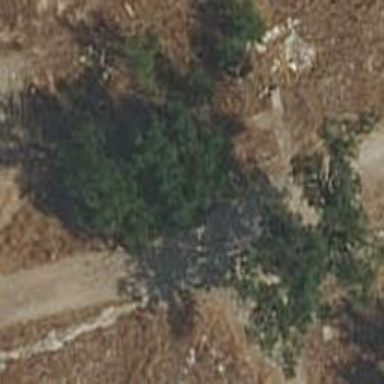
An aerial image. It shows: Dirt track road.